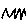
Label: zigzag